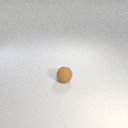
small brown rubber sphere